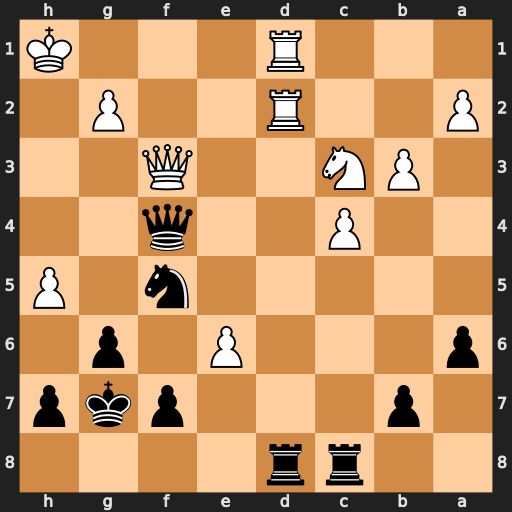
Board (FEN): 2rr4/1p3pkp/p3P1p1/5n1P/2P2q2/1PN2Q2/P2R2P1/3R3K
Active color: b
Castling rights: -
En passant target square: -
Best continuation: Qh4+ Kg1 Rxd2 Rxd2 Qe1+